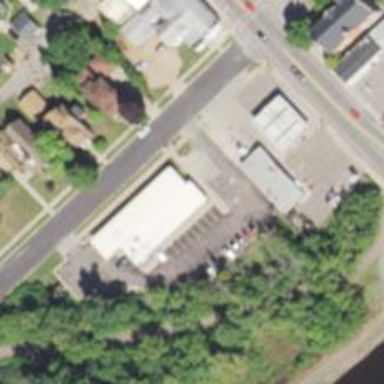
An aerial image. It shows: Post office.